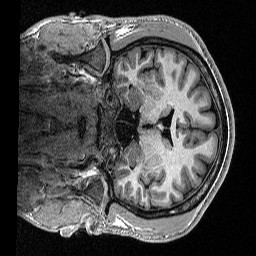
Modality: T1w
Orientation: coronal
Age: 21
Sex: male
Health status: healthy
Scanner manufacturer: siemens
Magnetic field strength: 1.5 T
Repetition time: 2.73 s
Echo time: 0.00357 s